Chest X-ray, AP view. Patient: 34 years old, sex F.
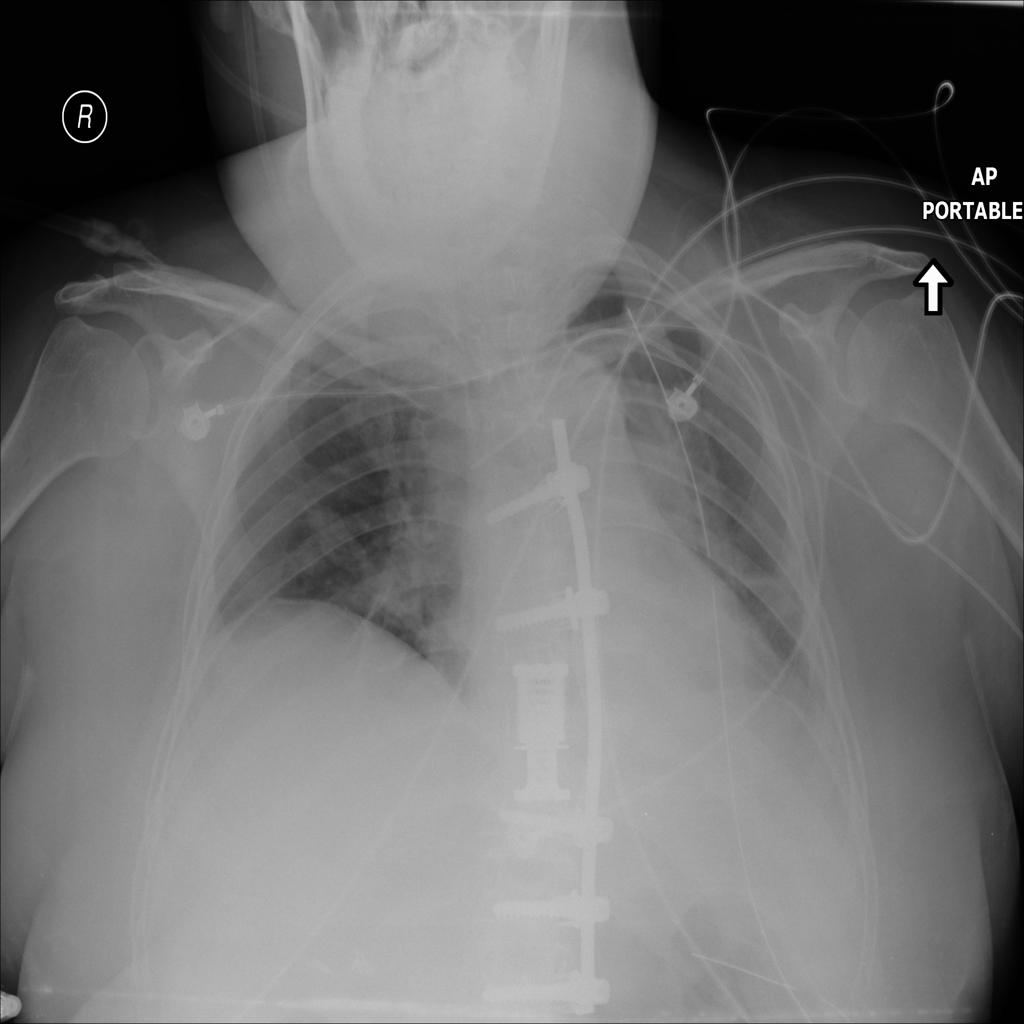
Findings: No Finding